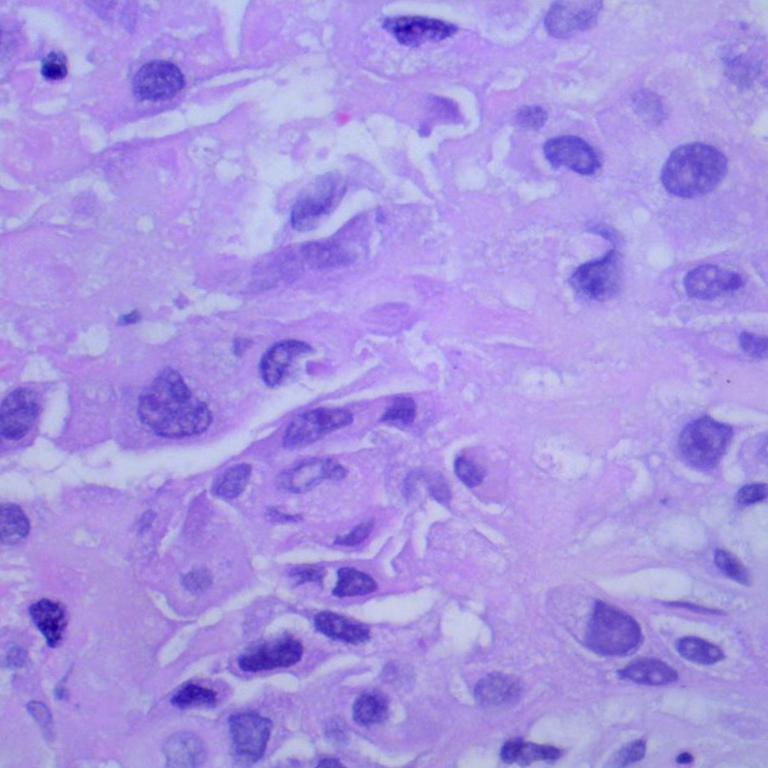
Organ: lung
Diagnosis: squamous carcinomas